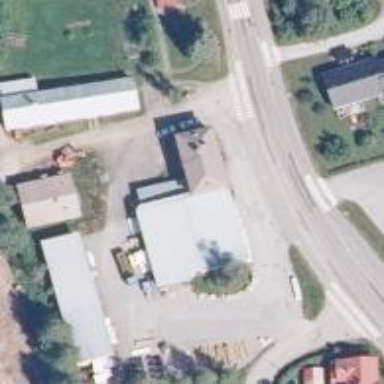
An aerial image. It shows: Convenience shop.